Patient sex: M
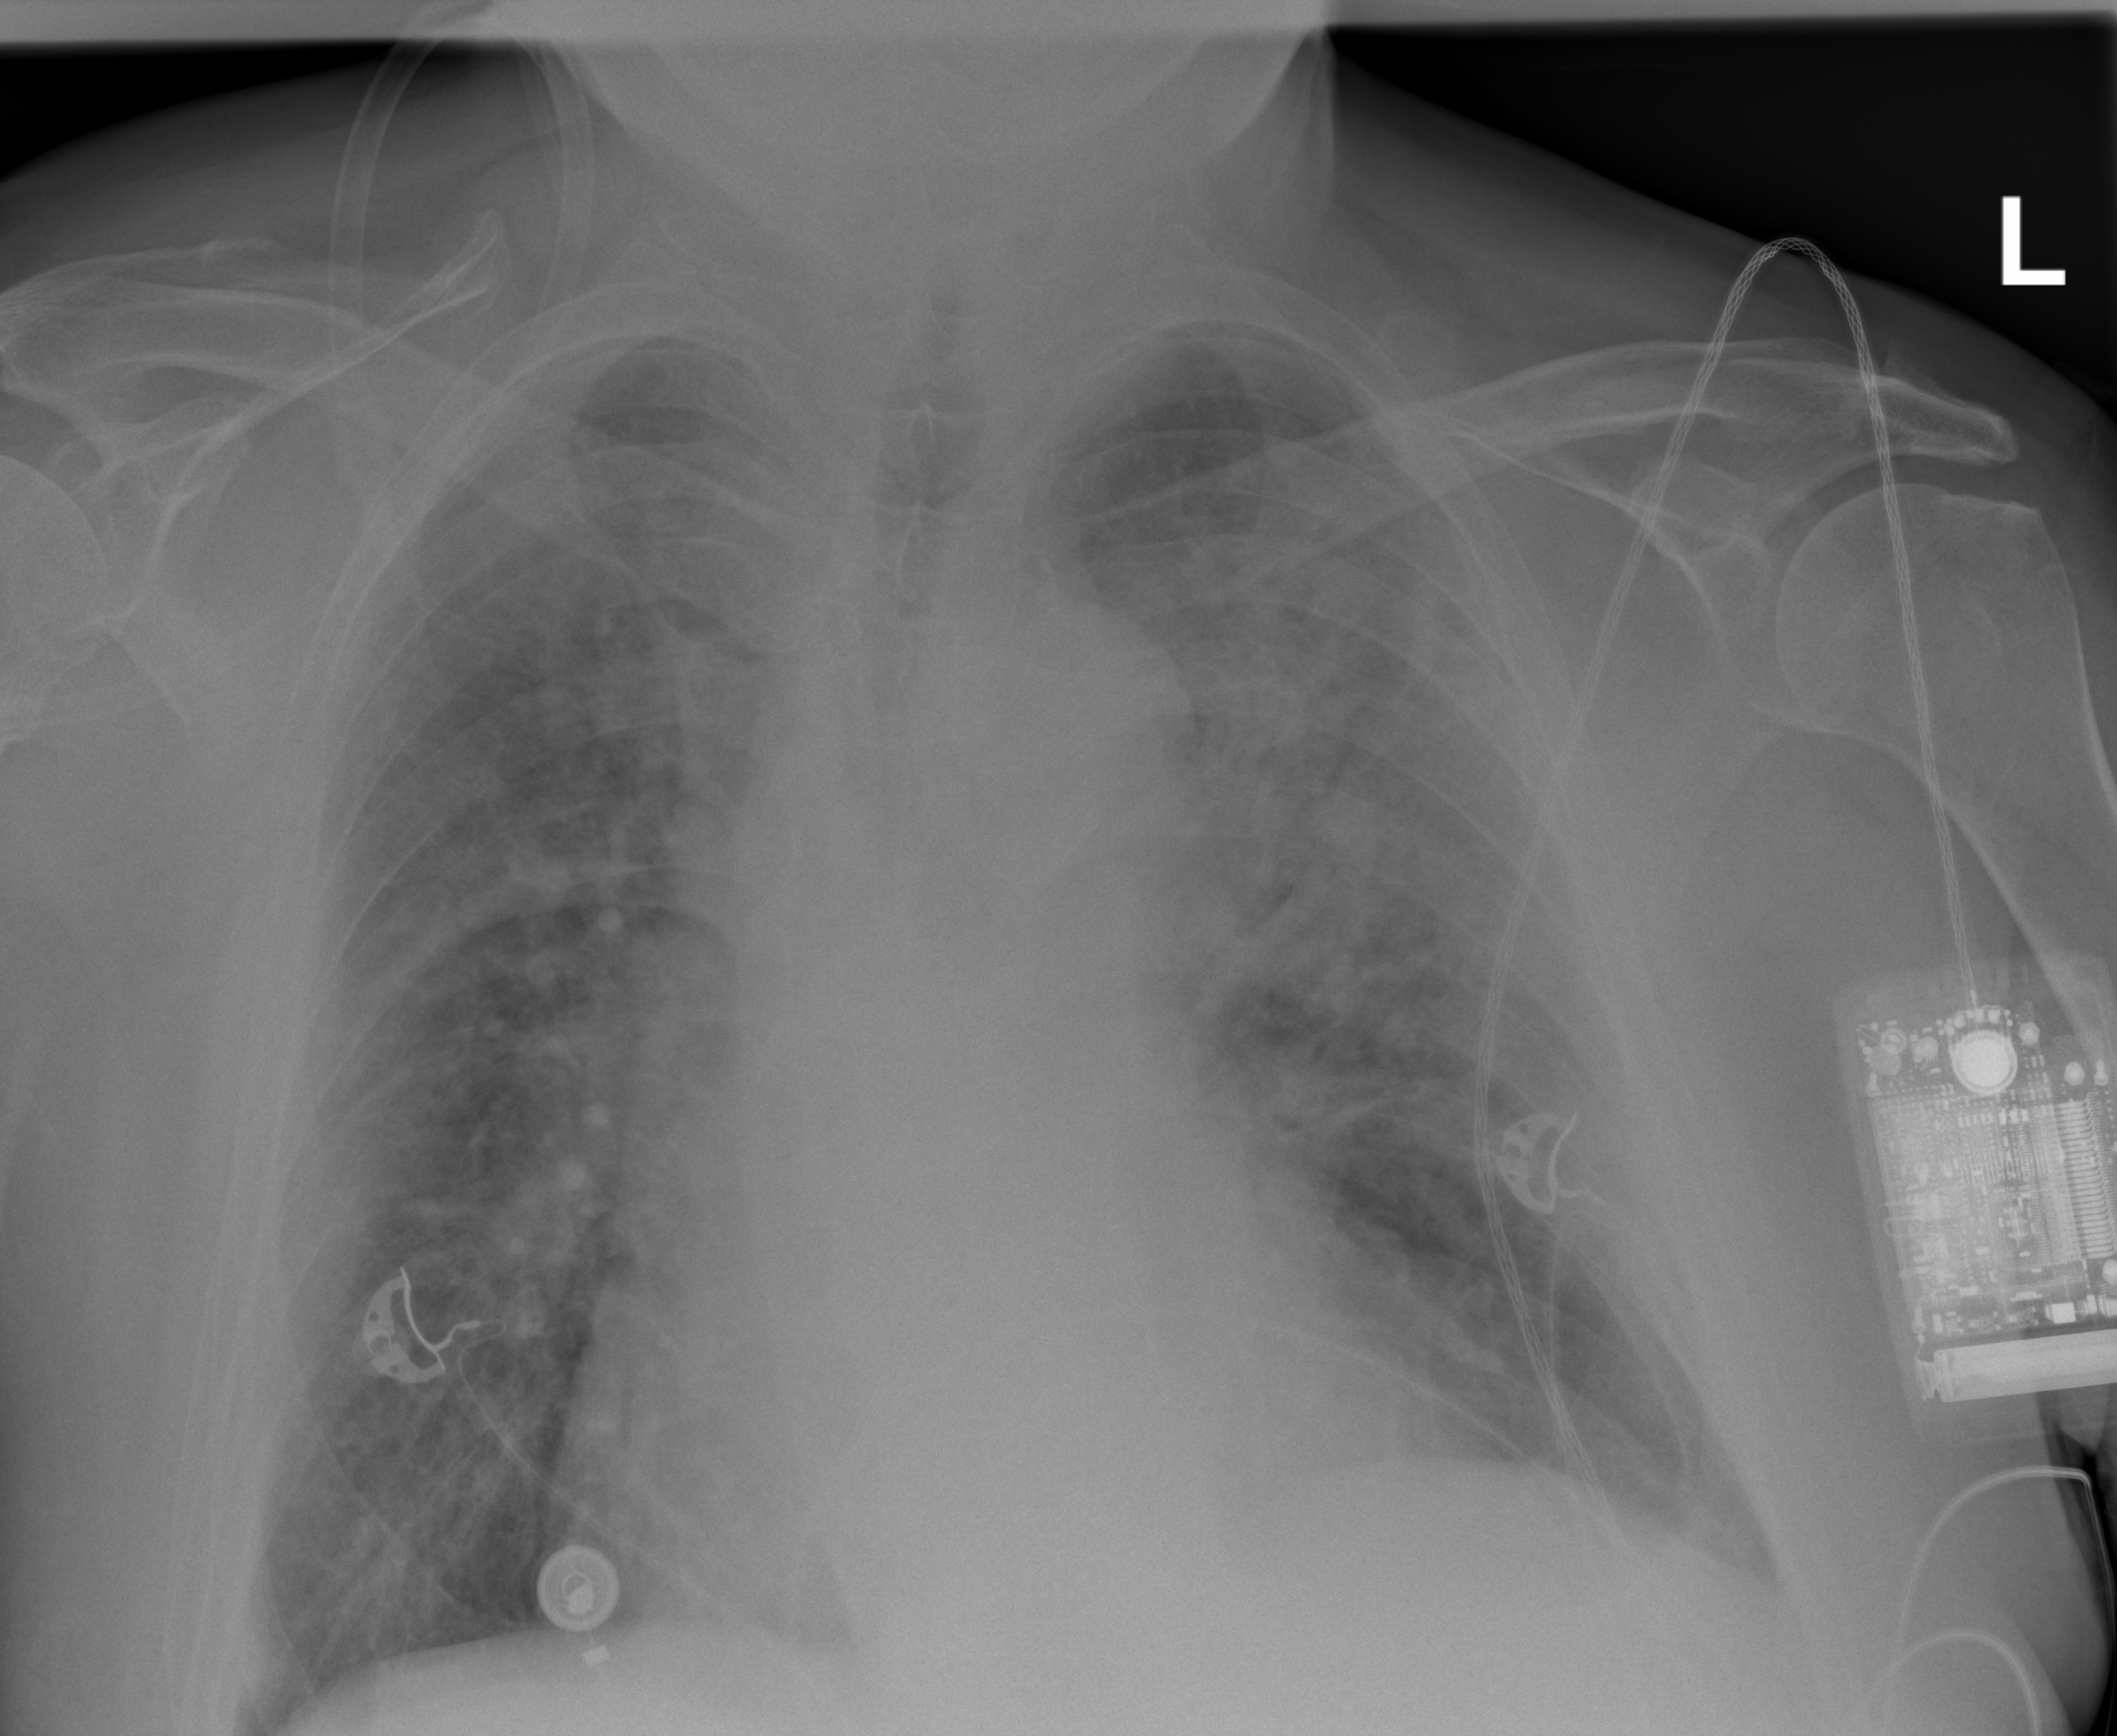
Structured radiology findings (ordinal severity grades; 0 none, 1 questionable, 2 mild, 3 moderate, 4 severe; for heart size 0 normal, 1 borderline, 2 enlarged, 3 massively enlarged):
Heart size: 1
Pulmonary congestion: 2
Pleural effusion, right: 0
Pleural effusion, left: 2
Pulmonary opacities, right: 2
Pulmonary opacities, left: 3
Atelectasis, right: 3
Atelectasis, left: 3